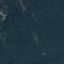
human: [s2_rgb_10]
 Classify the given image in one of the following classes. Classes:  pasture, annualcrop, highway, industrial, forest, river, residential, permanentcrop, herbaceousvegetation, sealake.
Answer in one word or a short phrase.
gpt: Forest